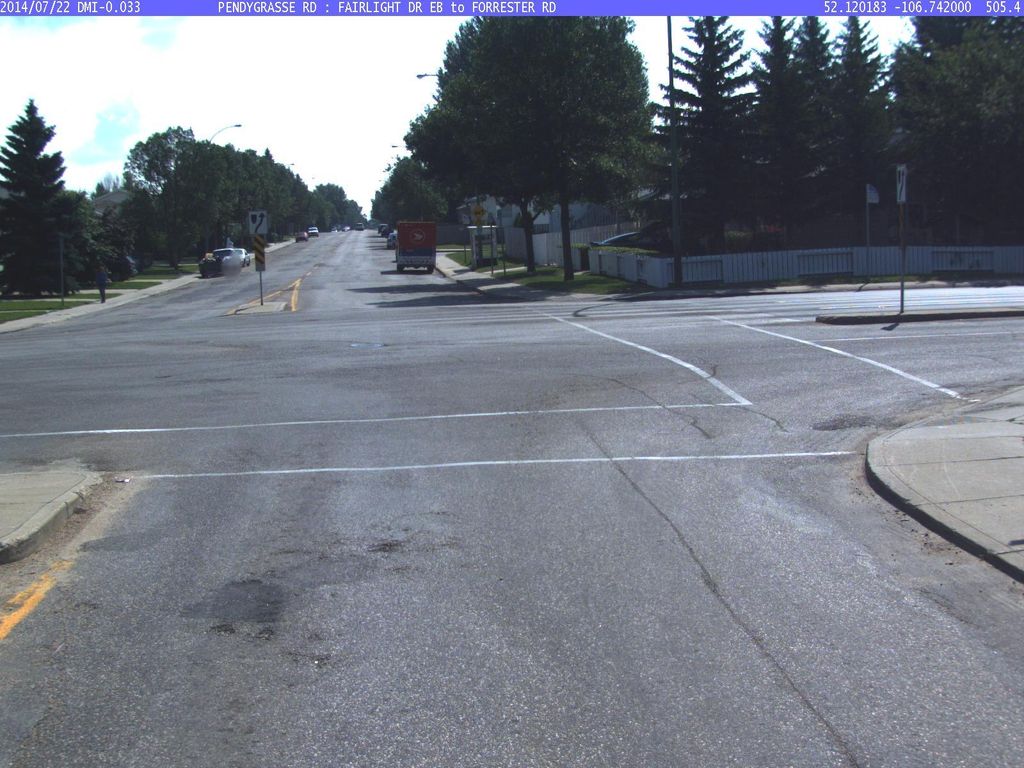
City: saskatoon